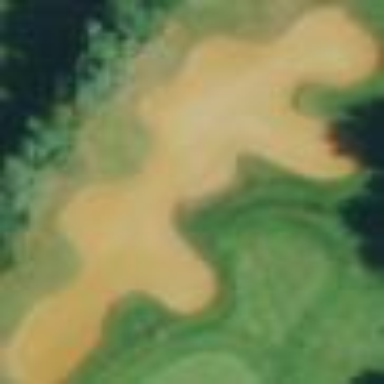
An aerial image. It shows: Golf bunker filled with natural sand.